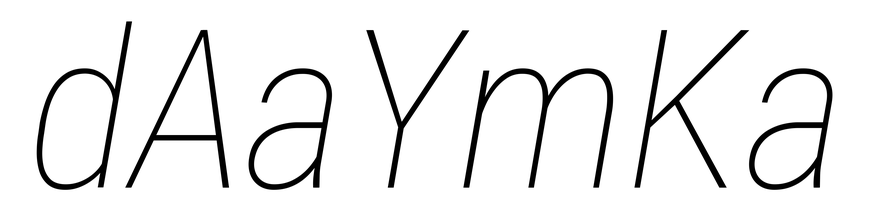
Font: Roboto-Italic_Condensed_Thin_Italic